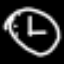
Label: clock